Field crop: maize
Growth stage: 2
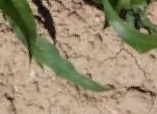
Species: maize